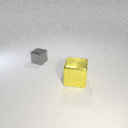
small gray metal cube behind large yellow metal cube